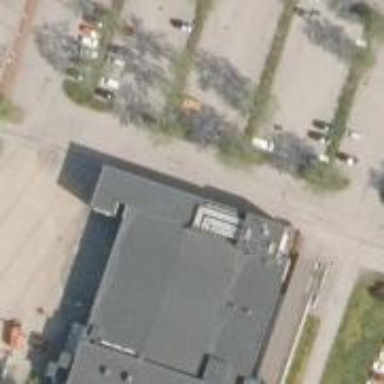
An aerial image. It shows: Sports centre dedicated to shooting sports.